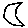
Label: moon